Question: I have googled a lot and even gone through many of this website questions but I just can't find the solution to my problem.
I want to create a Progress Dialog like the one below.But i don't understand how to do it..I have tried by creating a custom progress dialog but..with that you can only modify the inside spinner appearance..In my case i want to modify its layout...How can i achieve that...????
Till now i have tried the following...
'''
public class nextclass extends Activity {
Thread t;
ProgressBar dia;
private ProgressDialog progressDialog;
@Override
protected void onCreate(Bundle savedInstanceState) {
// TODO Auto-generated method stub
super.onCreate(savedInstanceState);
MainActivity.progressDialog.dismiss();
setContentView(R.layout.nextclassview);
// requestWindowFeature(Window.FEATURE_INDETERMINATE_PROGRESS);
((Button) findViewById(R.id.button1))
.setOnClickListener(new OnClickListener() {
public void onClick(View v) {
// TODO Auto-generated method stub
// progressDialog = findViewById(R.id.progressBar1);
new AuthenticateUserTask().execute();
}
});
}
private class AuthenticateUserTask extends AsyncTask<Void, Void, String> {
@Override
protected void onPreExecute() {
// TODO Auto-generated method stub
super.onPreExecute();
progressDialog = ProgressDialog.show(
nextclass.this, "","Sucessful", true);
/* progressDialog.setIndeterminate(true);
progressDialog.setIndeterminateDrawable(getResources()
.getDrawable(R.layout.customspinner));
*/
progressDialog = ProgressDialog.show(nextclass.this, "",
"Processing....", true);
progressDialog.getWindow().setLayout(LayoutParams.FILL_PARENT, LayoutParams.FILL_PARENT);
}
protected void onPostExecute(String s) {
if (progressDialog.isShowing())
progressDialog.dismiss();
Intent my = new Intent(getApplicationContext(), CountTime.class);
startActivity(my);
}
@Override
protected String doInBackground(Void... params) {
// TODO Auto-generated method stub
try {
Thread.sleep(2000);![custom spinner][2]
} catch (InterruptedException e) {
// TODO Auto-generated catch block
e.printStackTrace();
}
return null;
}
}
}
'''

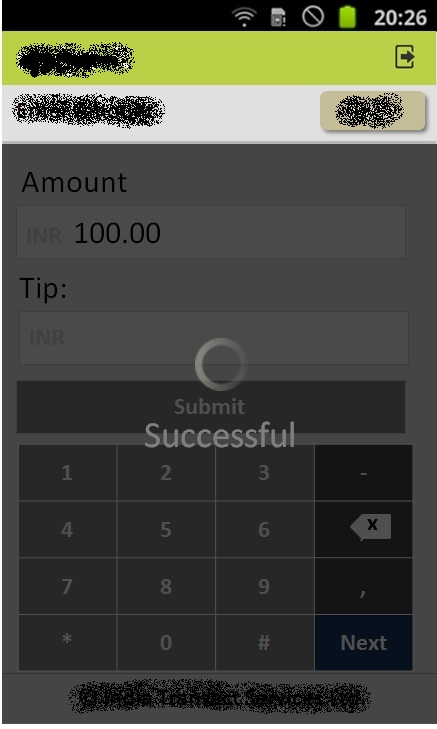
Answer: Refer to <URL> for details on how to create a custom Dialog
'''
WindowManager.LayoutParams WMLP = dialog.getWindow().getAttributes();
WMLP.x = 100; //x position
WMLP.y = 100; //y position
dialog.getWindow().setAttributes(WMLP);
'''
Make a Dialog Activity with your code in it sample is shown below
'''
public class DialogActivity extends Activity {
@Override
public void onCreate(Bundle savedInstanceState) {
super.onCreate(savedInstanceState);
final AlertDialog alertDialog = new AlertDialog.Builder(this).create();
alertDialog.setTitle(" ");
alertDialog.setMessage("");
alertDialog.setIcon(R.drawable.icon);
alertDialog.setButton("Accept", new DialogInterface.OnClickListener() {
public void onClick(DialogInterface dialog, int which) {
}
});
alertDialog.setButton2("Deny", new DialogInterface.OnClickListener() {
public void onClick(DialogInterface dialog, int which) {
}
});
alertDialog.show();
}
}
'''
and in android manifest file
'''
android:theme="@android:style/Theme.Translucent.NoTitleBar"
'''
'''
AlertDialog.Builder builder = new AlertDialog.Builder(
new ContextThemeWrapper(context, R.style.popup_theme));
'''
in the values folder:
'''
<?xml version="1.0" encoding="utf-8"?>
<resources>
<color name="back_color">#ffffffff</color>
<style name="popup_theme" parent="@android:style/Theme.Translucent.NoTitleBar">
<item name="android:windowBackground">@color/back_color</item>
<item name="android:colorBackground">@color/back_color</item>
</style>
'''